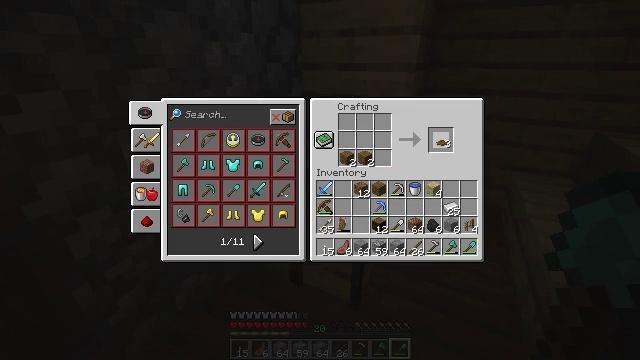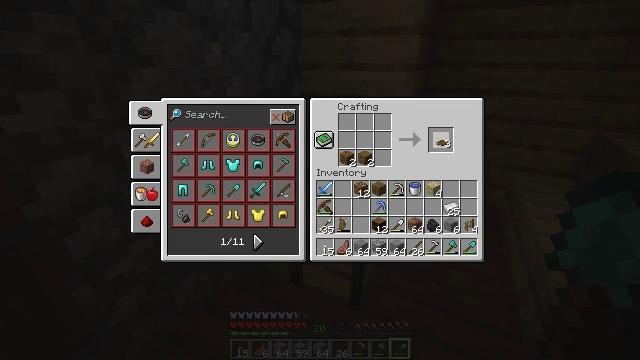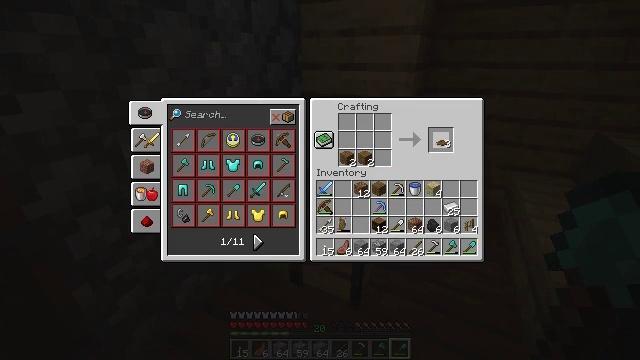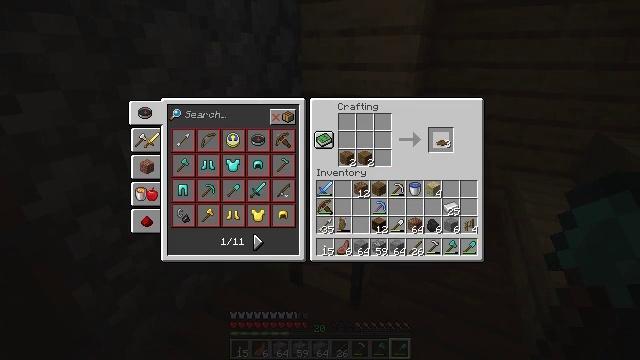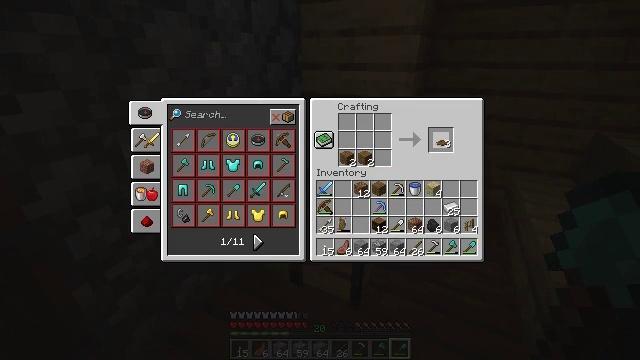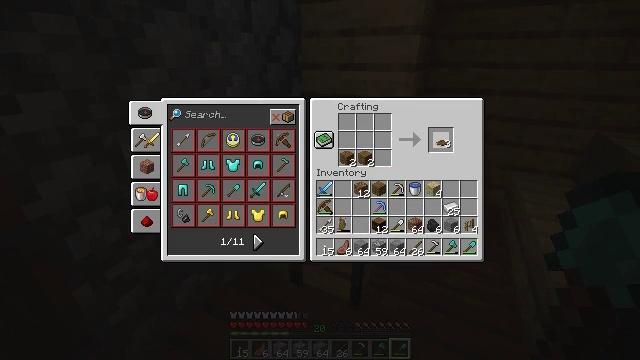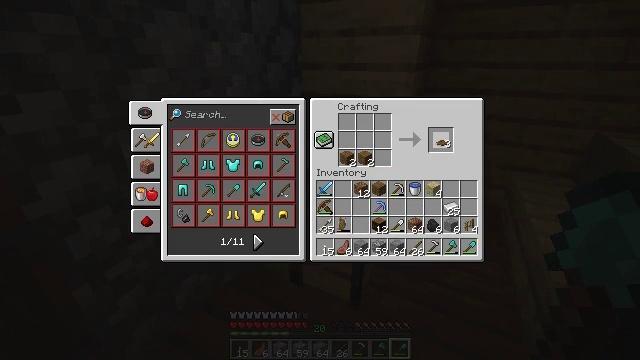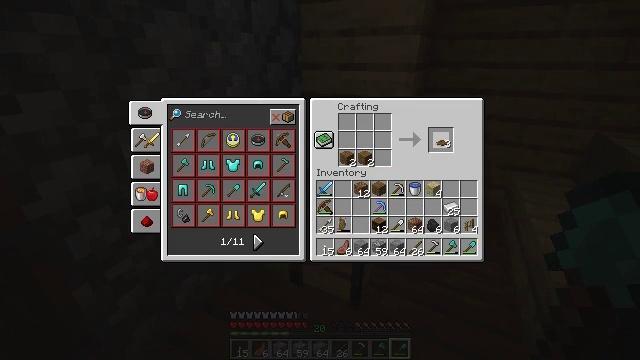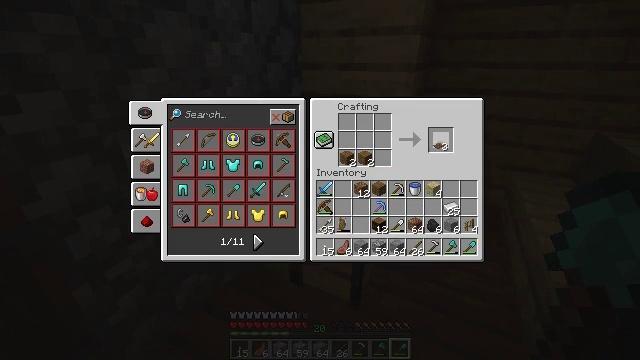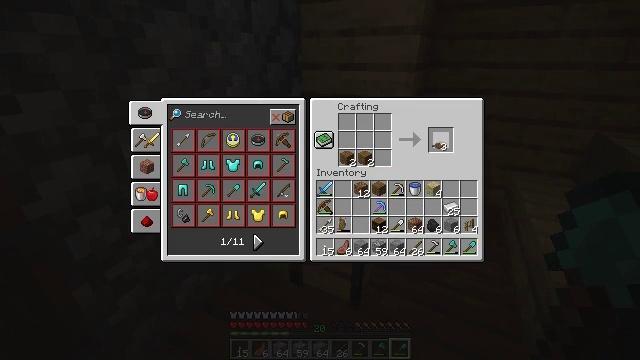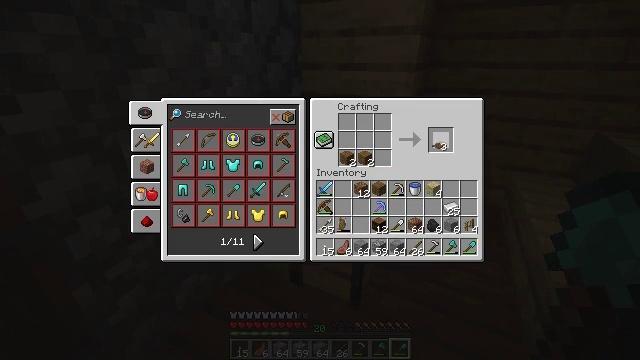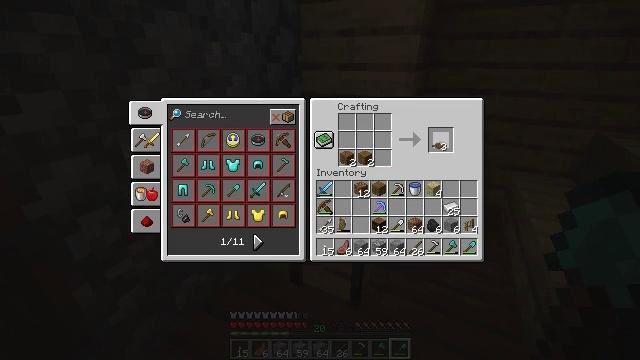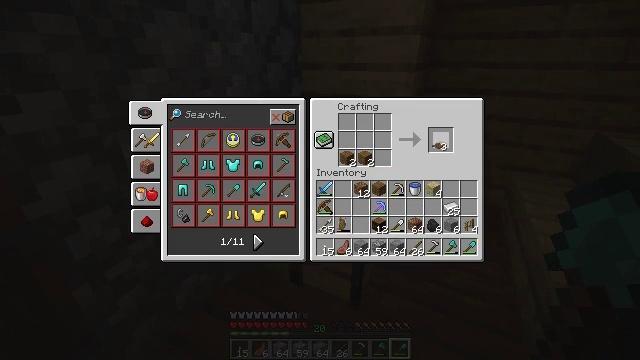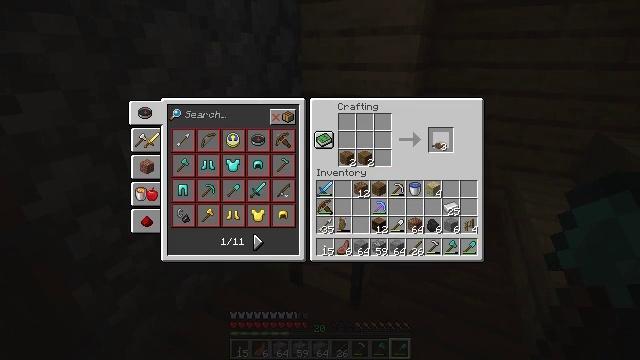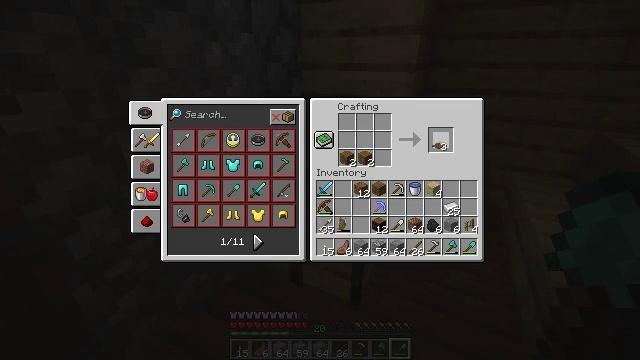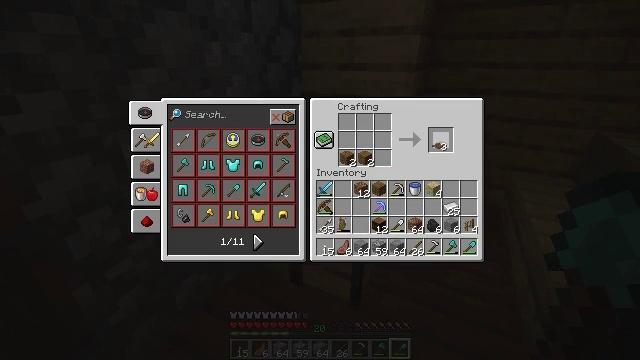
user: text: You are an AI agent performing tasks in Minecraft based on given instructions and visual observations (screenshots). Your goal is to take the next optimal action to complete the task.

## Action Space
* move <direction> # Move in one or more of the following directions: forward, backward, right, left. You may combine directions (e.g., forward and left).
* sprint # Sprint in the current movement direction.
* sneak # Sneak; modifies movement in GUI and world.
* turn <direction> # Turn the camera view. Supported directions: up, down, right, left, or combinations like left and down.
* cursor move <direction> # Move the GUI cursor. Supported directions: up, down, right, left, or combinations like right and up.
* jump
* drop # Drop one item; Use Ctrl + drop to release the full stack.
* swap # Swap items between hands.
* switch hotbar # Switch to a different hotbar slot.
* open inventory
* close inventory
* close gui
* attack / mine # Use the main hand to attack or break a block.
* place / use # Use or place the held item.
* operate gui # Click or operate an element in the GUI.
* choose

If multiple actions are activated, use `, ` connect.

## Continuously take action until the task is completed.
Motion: motion action
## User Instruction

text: Interact with the crafting table to create a spruce pressure plate.
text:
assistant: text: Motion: no_op
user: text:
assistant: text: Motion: no_op
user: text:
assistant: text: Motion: no_op
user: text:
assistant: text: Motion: no_op
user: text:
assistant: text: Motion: no_op
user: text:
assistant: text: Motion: no_op
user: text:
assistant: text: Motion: no_op
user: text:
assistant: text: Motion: no_op
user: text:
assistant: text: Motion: no_op
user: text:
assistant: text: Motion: no_op
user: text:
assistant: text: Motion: no_op
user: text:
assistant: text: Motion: no_op
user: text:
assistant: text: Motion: no_op
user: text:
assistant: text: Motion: no_op
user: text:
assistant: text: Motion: no_op
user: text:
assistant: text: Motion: operate gui
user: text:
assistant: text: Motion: operate gui
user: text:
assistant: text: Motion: operate gui
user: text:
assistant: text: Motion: no_op
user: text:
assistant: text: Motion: cursor move left and down
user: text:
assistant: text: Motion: cursor move left and down
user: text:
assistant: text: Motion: cursor move left and down
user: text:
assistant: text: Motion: cursor move left and down
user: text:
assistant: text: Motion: no_op